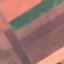
Land use / land cover: AnnualCrop